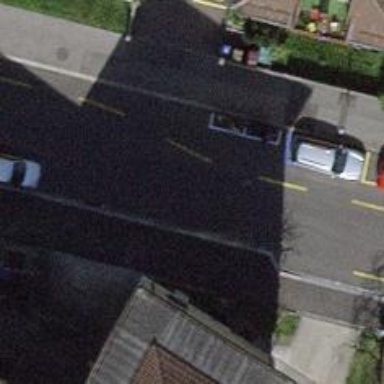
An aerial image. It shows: Residential road with asphalt surface and designated cycle lane on the left.